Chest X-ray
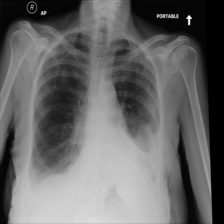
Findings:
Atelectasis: negative
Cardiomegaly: negative
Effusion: positive
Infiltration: negative
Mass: negative
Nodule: negative
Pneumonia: negative
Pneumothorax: positive
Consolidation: positive
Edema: negative
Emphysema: negative
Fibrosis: negative
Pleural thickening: negative
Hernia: negative